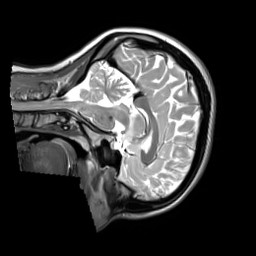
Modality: T2w
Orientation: sagittal
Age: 25
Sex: female
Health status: ill
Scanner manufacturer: siemens
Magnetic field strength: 3 T
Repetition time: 2.8 s
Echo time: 0.326 s